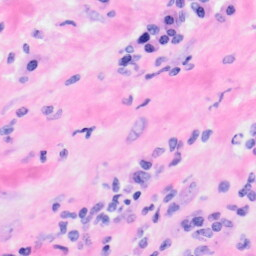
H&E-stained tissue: Kidney